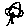
Label: tree